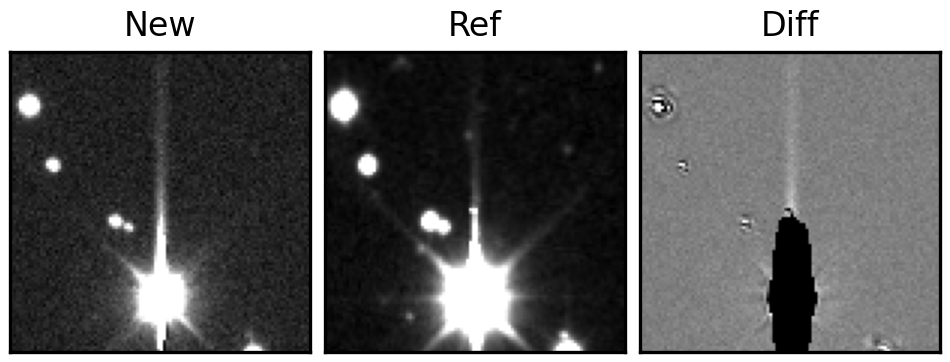
Label: bogus